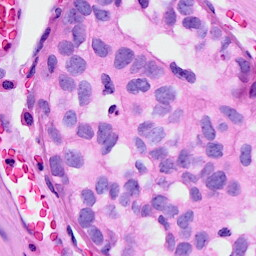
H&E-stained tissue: Breast